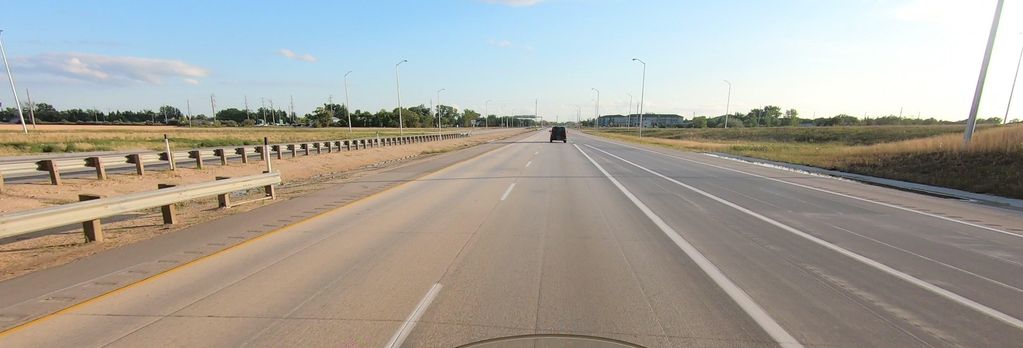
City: winnipeg